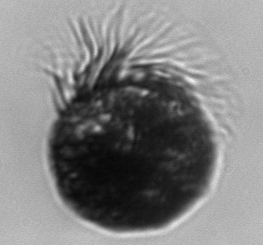
Label: Pelagostrobilidium